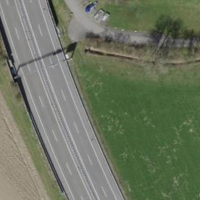
EUNIS habitat code: 57
Species observed at this site:
Milvus milvus